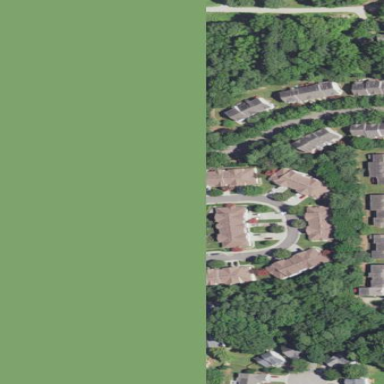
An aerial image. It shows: Residential neighbourhood.